Question: Count the number of objects in the diagram.
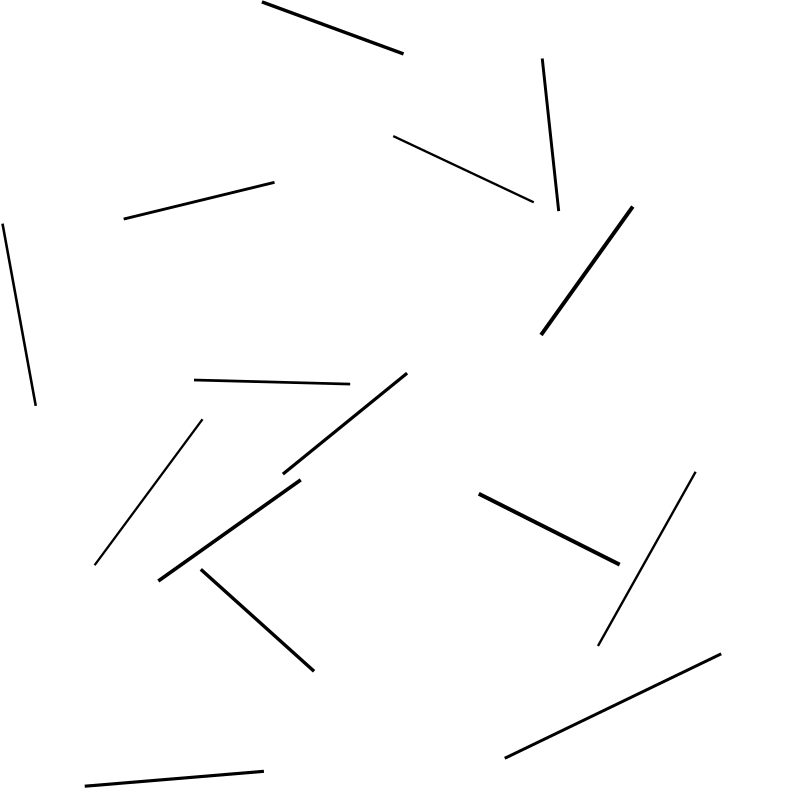
Answer: 15